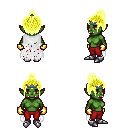
a pixel art fantasy rpg character, female body template, orc, green skin, white tattered cape, red pants, gold short topknot hairstyle, iron tiara, gold gloves, metal boots, four views (front, back, left, right), 2x2 character sprite sheet, small pixel art, hard edges, no anti-aliasing